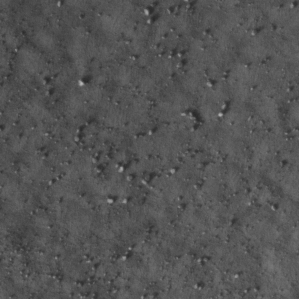
Label: non_frost